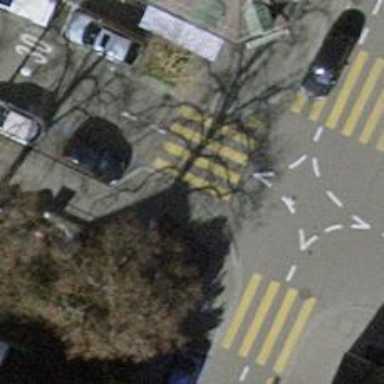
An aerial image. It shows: Kerb serving as barrier.